Question: I made a Highchart with height of 200px.
It seemed to work fine, but export menu does not fully show up when i click on it, i can not export XLS or CSV.
Sadly i can not change the height, i need it to be 200px for my project.

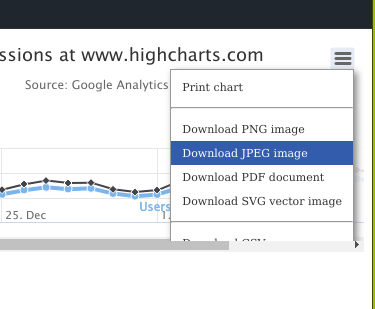
Answer: This is an issue with the overflow, without seeing your html it's hard to know what element to select but assuming you're doing something like this
'''
<div id="chart-container" style="height: 200px"></div>
'''
You can add a CSS class like this
'''
#chart-container > .highcharts-container {
overflow: visible!important;
}
'''
As specified by this GitHub issue <URL>
This issue may of been hard to find due to the misspelled title, but please search the repos issues before asking
In your case the element under your container has a class called '.highcharts-fixed' so changing the code above to reflect that, makes it work
'''
#container > .highcharts-fixed {
overflow: visible!important;
}
'''
<URL>